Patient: sex M, age 69
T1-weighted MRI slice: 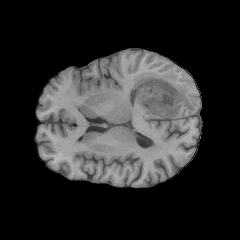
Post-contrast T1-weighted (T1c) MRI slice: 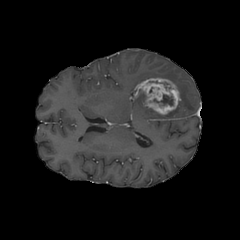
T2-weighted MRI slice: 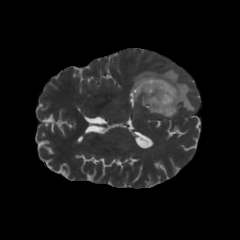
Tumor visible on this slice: yes
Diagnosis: Glioblastoma, IDH-wildtype
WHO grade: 4